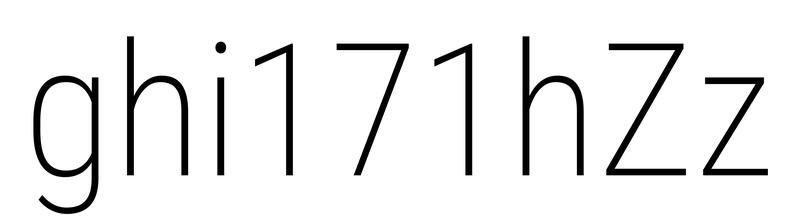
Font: Roboto_Condensed_ExtraLight